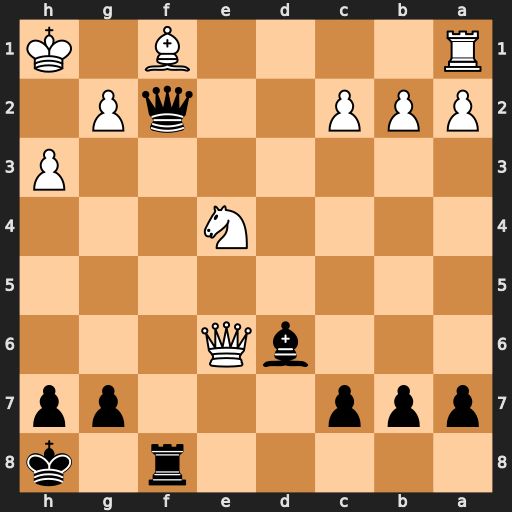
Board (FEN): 5r1k/ppp3pp/3bQ3/8/4N3/7P/PPP2qP1/R4B1K
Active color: b
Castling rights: -
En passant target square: -
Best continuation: Qxf1+ Rxf1 Rxf1#